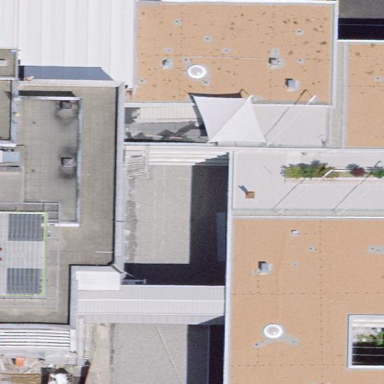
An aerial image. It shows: Hospital building.